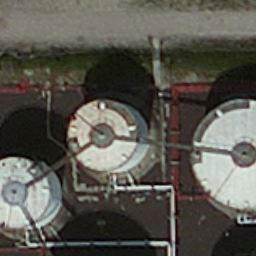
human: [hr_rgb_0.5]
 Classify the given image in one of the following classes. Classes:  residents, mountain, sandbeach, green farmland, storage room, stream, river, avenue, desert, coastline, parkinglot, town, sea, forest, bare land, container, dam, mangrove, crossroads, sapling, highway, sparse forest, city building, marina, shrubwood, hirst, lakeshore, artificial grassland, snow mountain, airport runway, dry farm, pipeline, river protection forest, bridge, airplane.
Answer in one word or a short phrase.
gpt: storage room